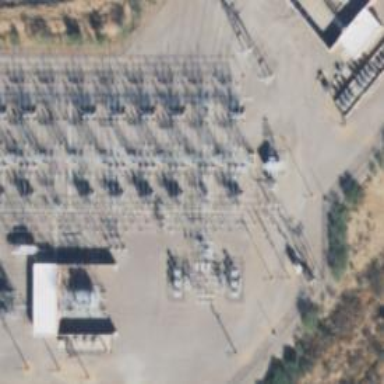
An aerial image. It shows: Switch for power supply.